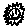
Label: sun